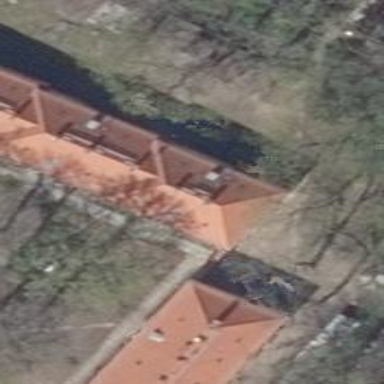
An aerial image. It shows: Hipped roof on apartment building.